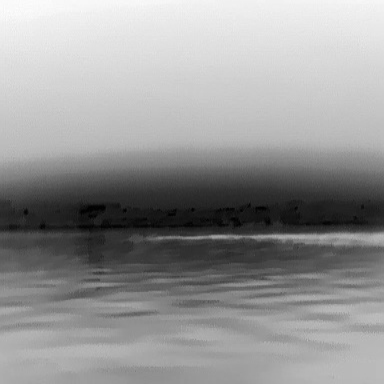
There is a canoe in the infrared image.